Question: Skiena's book on Algorithm contains the following question:
1) Evaluate expression given as binary tree in O(n) time, given n nodes.
2) Evaluate expression given as DAG in O(n+m) time, given n nodes and m edges in DAG.

I could think of a way for the first question:
'''
evaluate(node) {
if(node has children){
left_val = evaluate(node->left);
right_val = evaluate(node->right);
// find operation symbol for node and use it as
// val = left_val operation right_val
return val;
}
else {
return node_value;
}
}
'''
Since we visit each node once, it will take O(n) time.
Since the book has no solutions, can anyone please tell if this is correct ?
Also can anyone suggest a solution for second question.
Thanks.
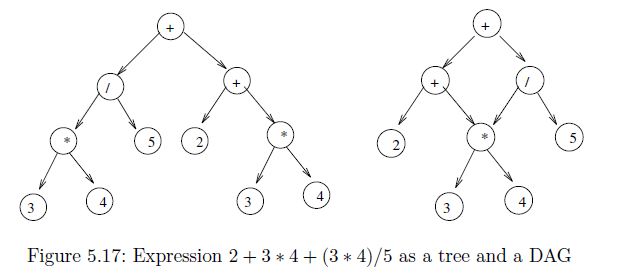
Answer: First way looks fine to me.
For the DAG, if you can modify the tree to add cached values to each node, you can use the same algorithm with a small tweak to not recurse if an operator node has a cached value. This should be O(n+m) time (at most one arithmetic operation per node and at most one pointer lookup per edge). Explicitly:
'''
evaluate(node) {
if (node has value) {
return node->value;
} else {
left = evaluate(node->left);
right = evaluate(node->right);
// find operation symbol for node and use it as
// val = left_val operation right_val
node->value = val;
return val;
}
}
'''